Current action and preconditions to check: trajectory_clear

Your task: For each precondition in the list above, predict whether it will hold at this action.

Consider the current scene as observed from the mobile robot's camera, and analyze the predicted future states of all dynamic agents (e.g., people, animals, vehicles, or any moving entities) within the NEXT SECOND.

IMPORTANT: Only answer "very likely" if you are absolutely certain—based on strong, clear evidence—that a dynamic agent will violate the precondition in the predicted future state. Do NOT answer "very likely" for unlikely, ambiguous, or low-probability risks.

Ask yourself for each precondition: Is there a high probability, with clear and convincing evidence, that the predicted future states of any dynamic agent will interfere with the predicted future state of the currently executing action within the NEXT SECOND, causing that precondition to fail?

Assess the risk level based on these predictions. Use "likely" or "very likely" if motions create a clear risk of interference.

Use "neutral" or "improbable" if agents are nearby but their predicted paths are clearly diverging or non-conflicting.

Failure Risk Categories: "very improbable", "improbable", "neutral", "likely", "very likely"

Answer Format: Output ONLY the probability_of_failure value from these categories: "very improbable", "improbable", "neutral", "likely", "very likely"

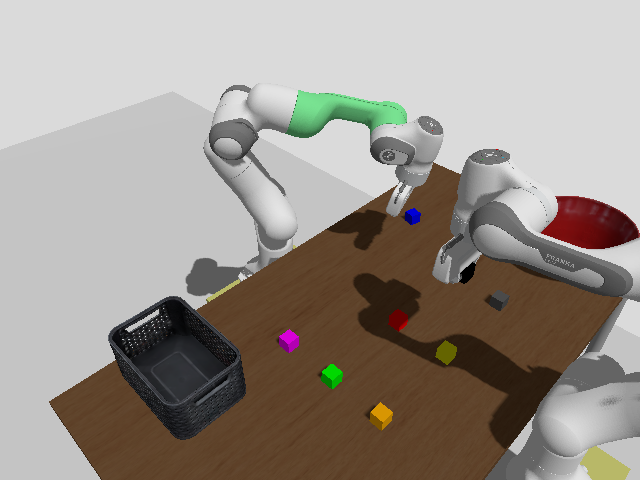

Answer: very improbable